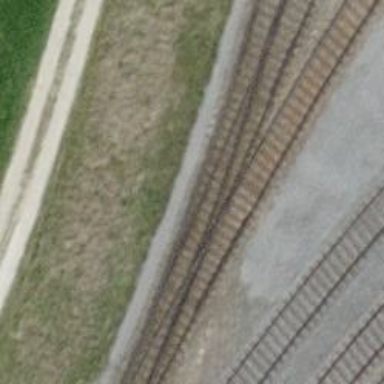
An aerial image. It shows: Railway switch.